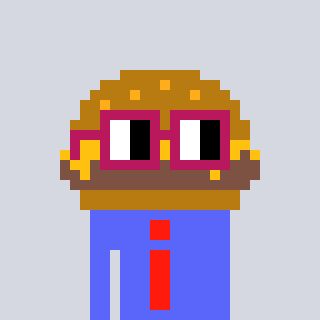
a pixel art character with square dark red glasses, a burger-shaped head and a purple-colored body on a cool background